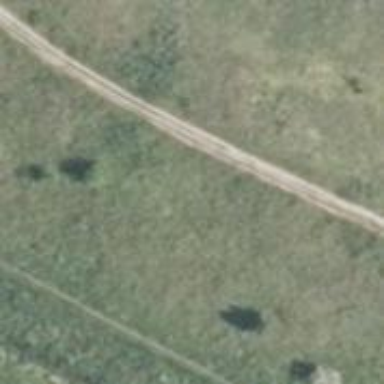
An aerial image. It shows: Grassy track with grade 5 track type.